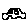
Label: car